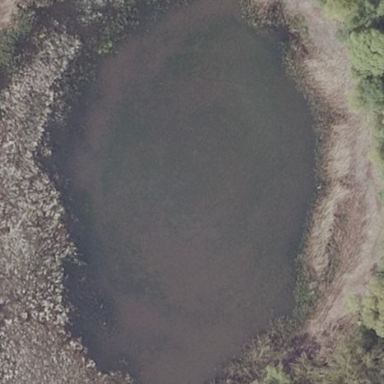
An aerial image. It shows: Peaceful pond surrounded by nature.